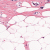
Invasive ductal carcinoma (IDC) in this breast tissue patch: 1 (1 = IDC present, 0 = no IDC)